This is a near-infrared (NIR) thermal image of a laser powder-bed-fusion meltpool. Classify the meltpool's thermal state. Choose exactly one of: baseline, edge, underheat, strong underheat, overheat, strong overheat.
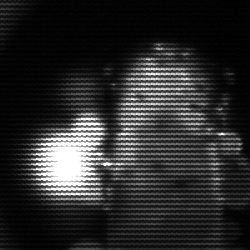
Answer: strong underheat